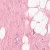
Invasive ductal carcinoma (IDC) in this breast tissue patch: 0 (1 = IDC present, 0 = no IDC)